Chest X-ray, PA view. Patient: 46 years old, sex F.
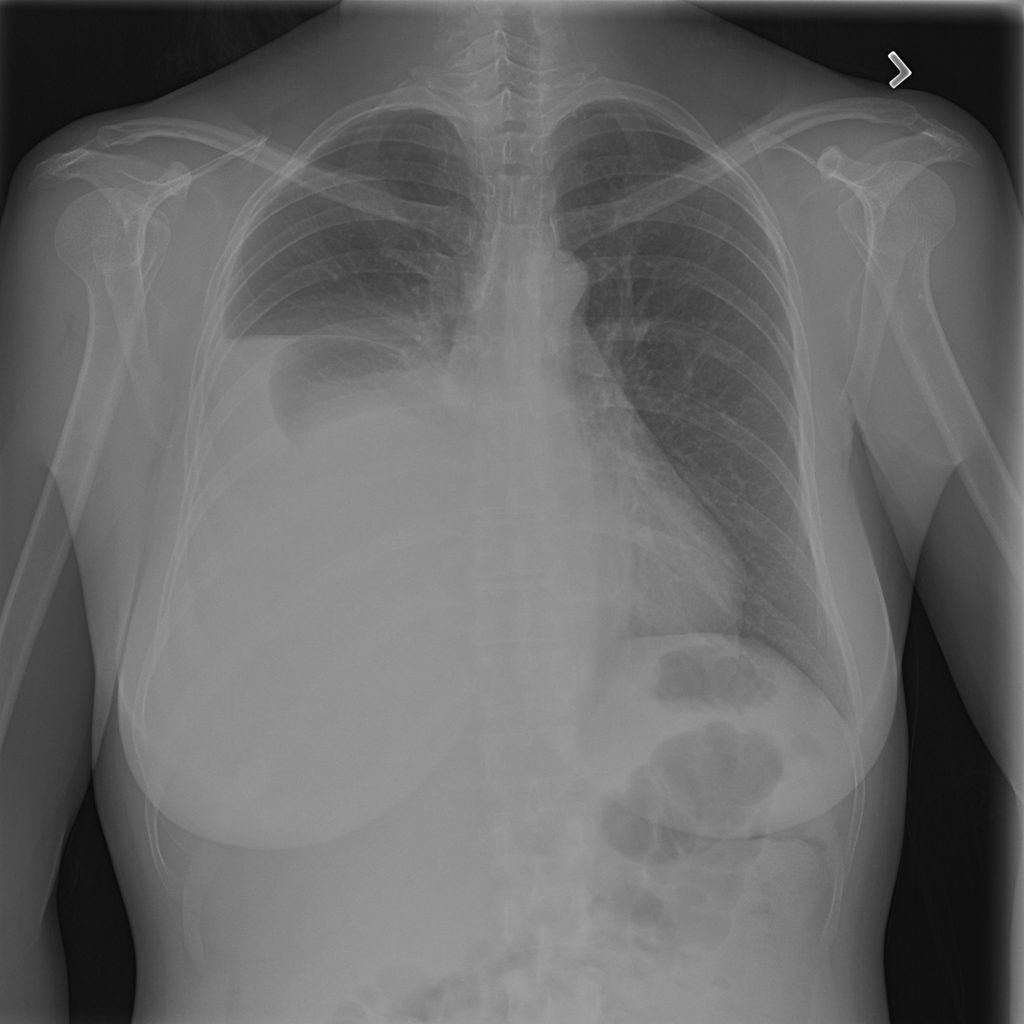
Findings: Consolidation, Infiltration, Mass